Русло реки разделено цепью узких песчаных отмелей на два рукава с разной скоростью течения. С одного берега реки на другой переправляется лодка. На рисунке показан путь, при движении по которому снос лодки будет наименьшим.  Для переправы по этому пути требуется время $t=25~мин$.
Принимая масштаб, обозначенный на рисунке, определите скорость лодки в стоячей воде $v_{0}$ и скорости течения воды $u_{1}$ и $u_{2}$ в каждом рукаве.
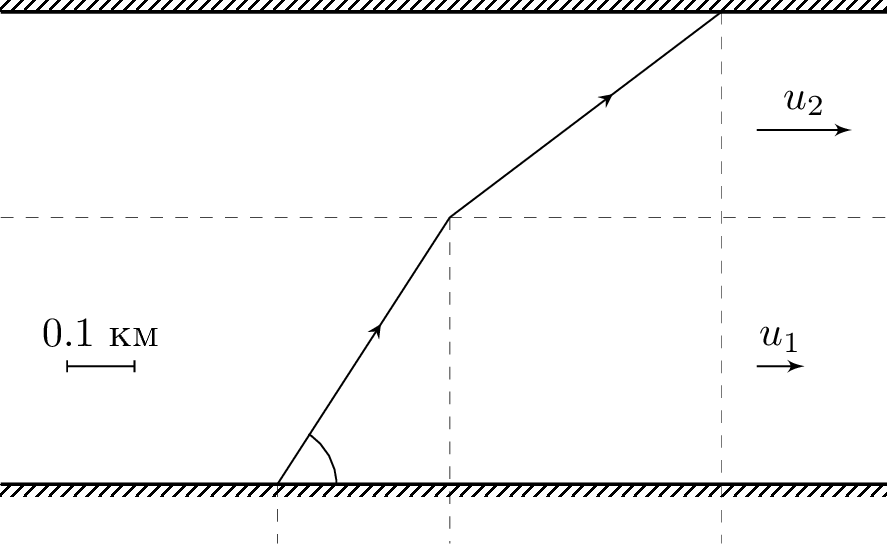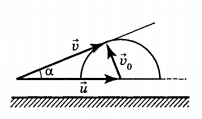
Решение: Пусть $\alpha_{1}$ и $\alpha_{2}$ — углы между траекторией движения лодки и береговой линией в каждом из рукавов. Из приведенного рисунка в условии задачи следует: $$ \sin \alpha_{1}=\frac{4}{5}, \sin \alpha_{2}=\frac{3}{5}, \cos \alpha_{1}=\frac{3}{5}, \cos \alpha_{2}=\frac{4}{5}. $$ Скорость лодки относительно системы координат, связанной с берегом, в каждом из рукавов равна $\vec{v}=\vec{u}+\vec{v}_{0}$ (см. рисунок).  Из рисунка видно, что минимальный снос лодки по течению соответствует случаю, когда скорость лодки $\vec{v}$ направлена по касательной к окружности радиуса $v_{0}$. Поэтому $$ \sin \alpha_{1}=\frac{v_{0}}{u}, \\ \frac{\sin \alpha_{1}}{\sin \alpha_{2}}=\frac{u_{2}}{u_{1}}. $$ Обозначим $\frac{u_{2}}{u_{1}}=n=\frac{4}{3}$. Горизонтальная составляющая скорости $\vec{v}$ лодки есть $$ v_{гор}=u-v_{0} \sin \alpha=u\left(1-\frac{v_{0}}{u} \sin \alpha\right)=u \cos ^{2} \alpha. $$ Запишем полное время переправы: $$ t=\frac{L_{1}}{u_{1} \cos ^{2} \alpha_{1}}+\frac{L_{2}}{u_{2} \cos ^{2} \alpha_{2}}=\frac{1}{u_{1}}\left[\frac{L_{1}}{\cos ^{2} \alpha_{2}}+\frac{L_{2}}{n \cos ^{2} \alpha_{2}}\right]. $$ Здесь $L_{1}=0.3~км$ и $L_{2}=0.4~км$ — снос лодки в каждом рукаве. Подставляя в это соотношение числовые значения величин, найдем $$ u_{1} \approx 3.1~км/ч. $$ Теперь определим $u_{2}$ и $v_{0}$: $$ u_{2}=n u_{1} \approx 4.1~км/ч, \\ v_{0}=u_{1} \sin \alpha_{1} \approx 2.5~км/ч. $$
Ответ: $$ v_{0}=u_{1} \sin \alpha_{1} \approx 2.5~км/ч. $$ $$ u_{1} \approx 3.1~км/ч. $$ $$ u_{2}=n u_{1} \approx 4.1~км/ч. $$
Темы:
T, Механика, Кинематика, Преломление, Всероссийские, Оптико-механическая аналогия